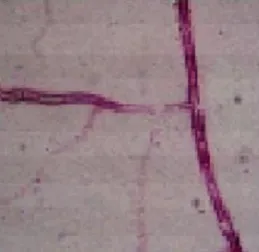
Microscopic examination of corneal scrapings revealed a septate and branching fungal hyphae.
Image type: pathology (h&e)